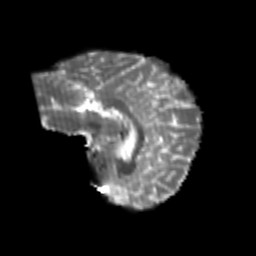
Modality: T2w
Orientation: sagittal
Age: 22
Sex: female
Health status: healthy
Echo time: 0.074 s